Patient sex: F
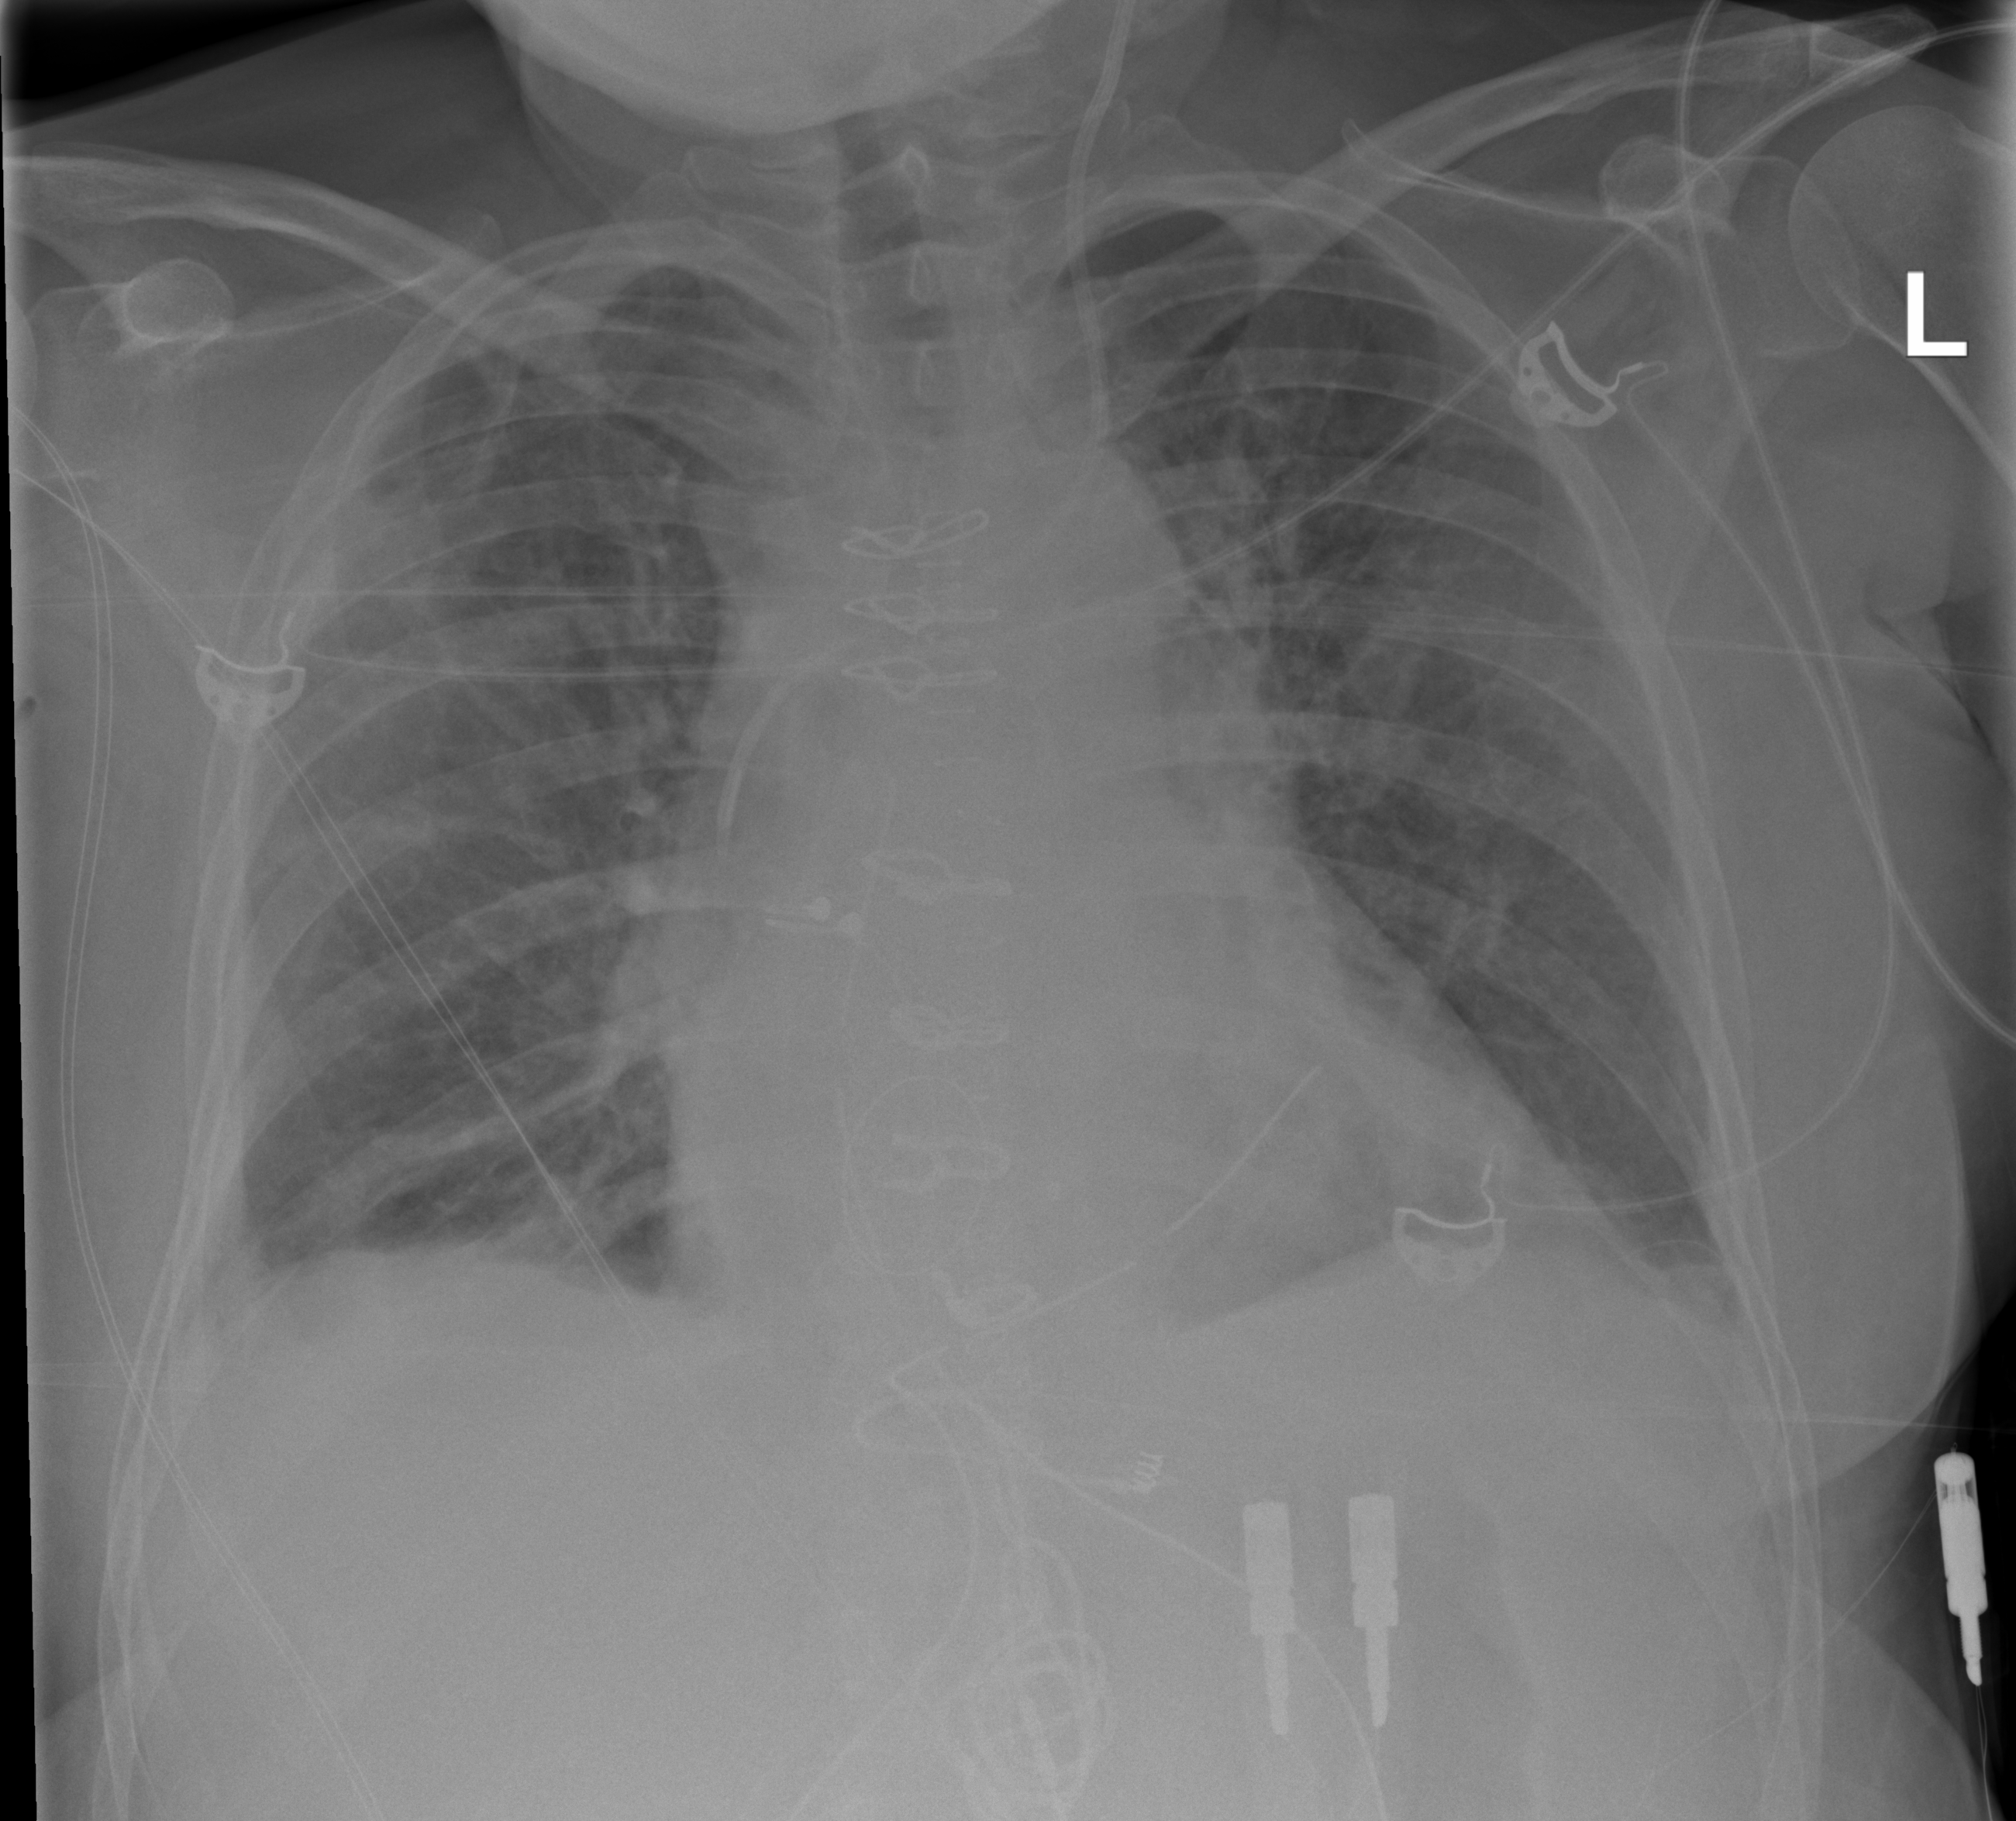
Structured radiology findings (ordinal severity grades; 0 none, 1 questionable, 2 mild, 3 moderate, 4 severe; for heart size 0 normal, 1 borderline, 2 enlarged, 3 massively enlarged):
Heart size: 2
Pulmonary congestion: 2
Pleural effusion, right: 2
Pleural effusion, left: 2
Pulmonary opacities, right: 2
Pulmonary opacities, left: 2
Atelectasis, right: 2
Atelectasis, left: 2